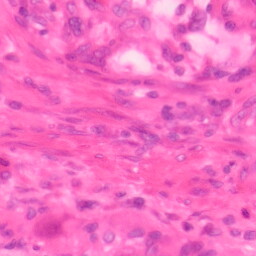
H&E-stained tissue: Colon